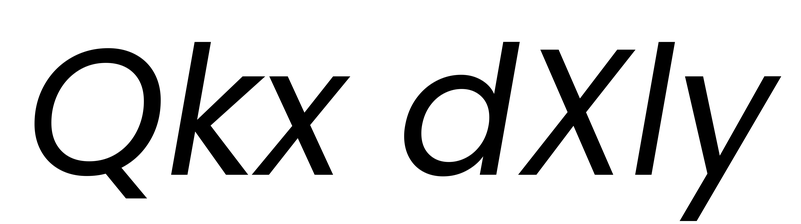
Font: Poppins-Italic